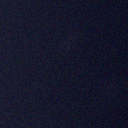
Screen state: off